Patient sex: M
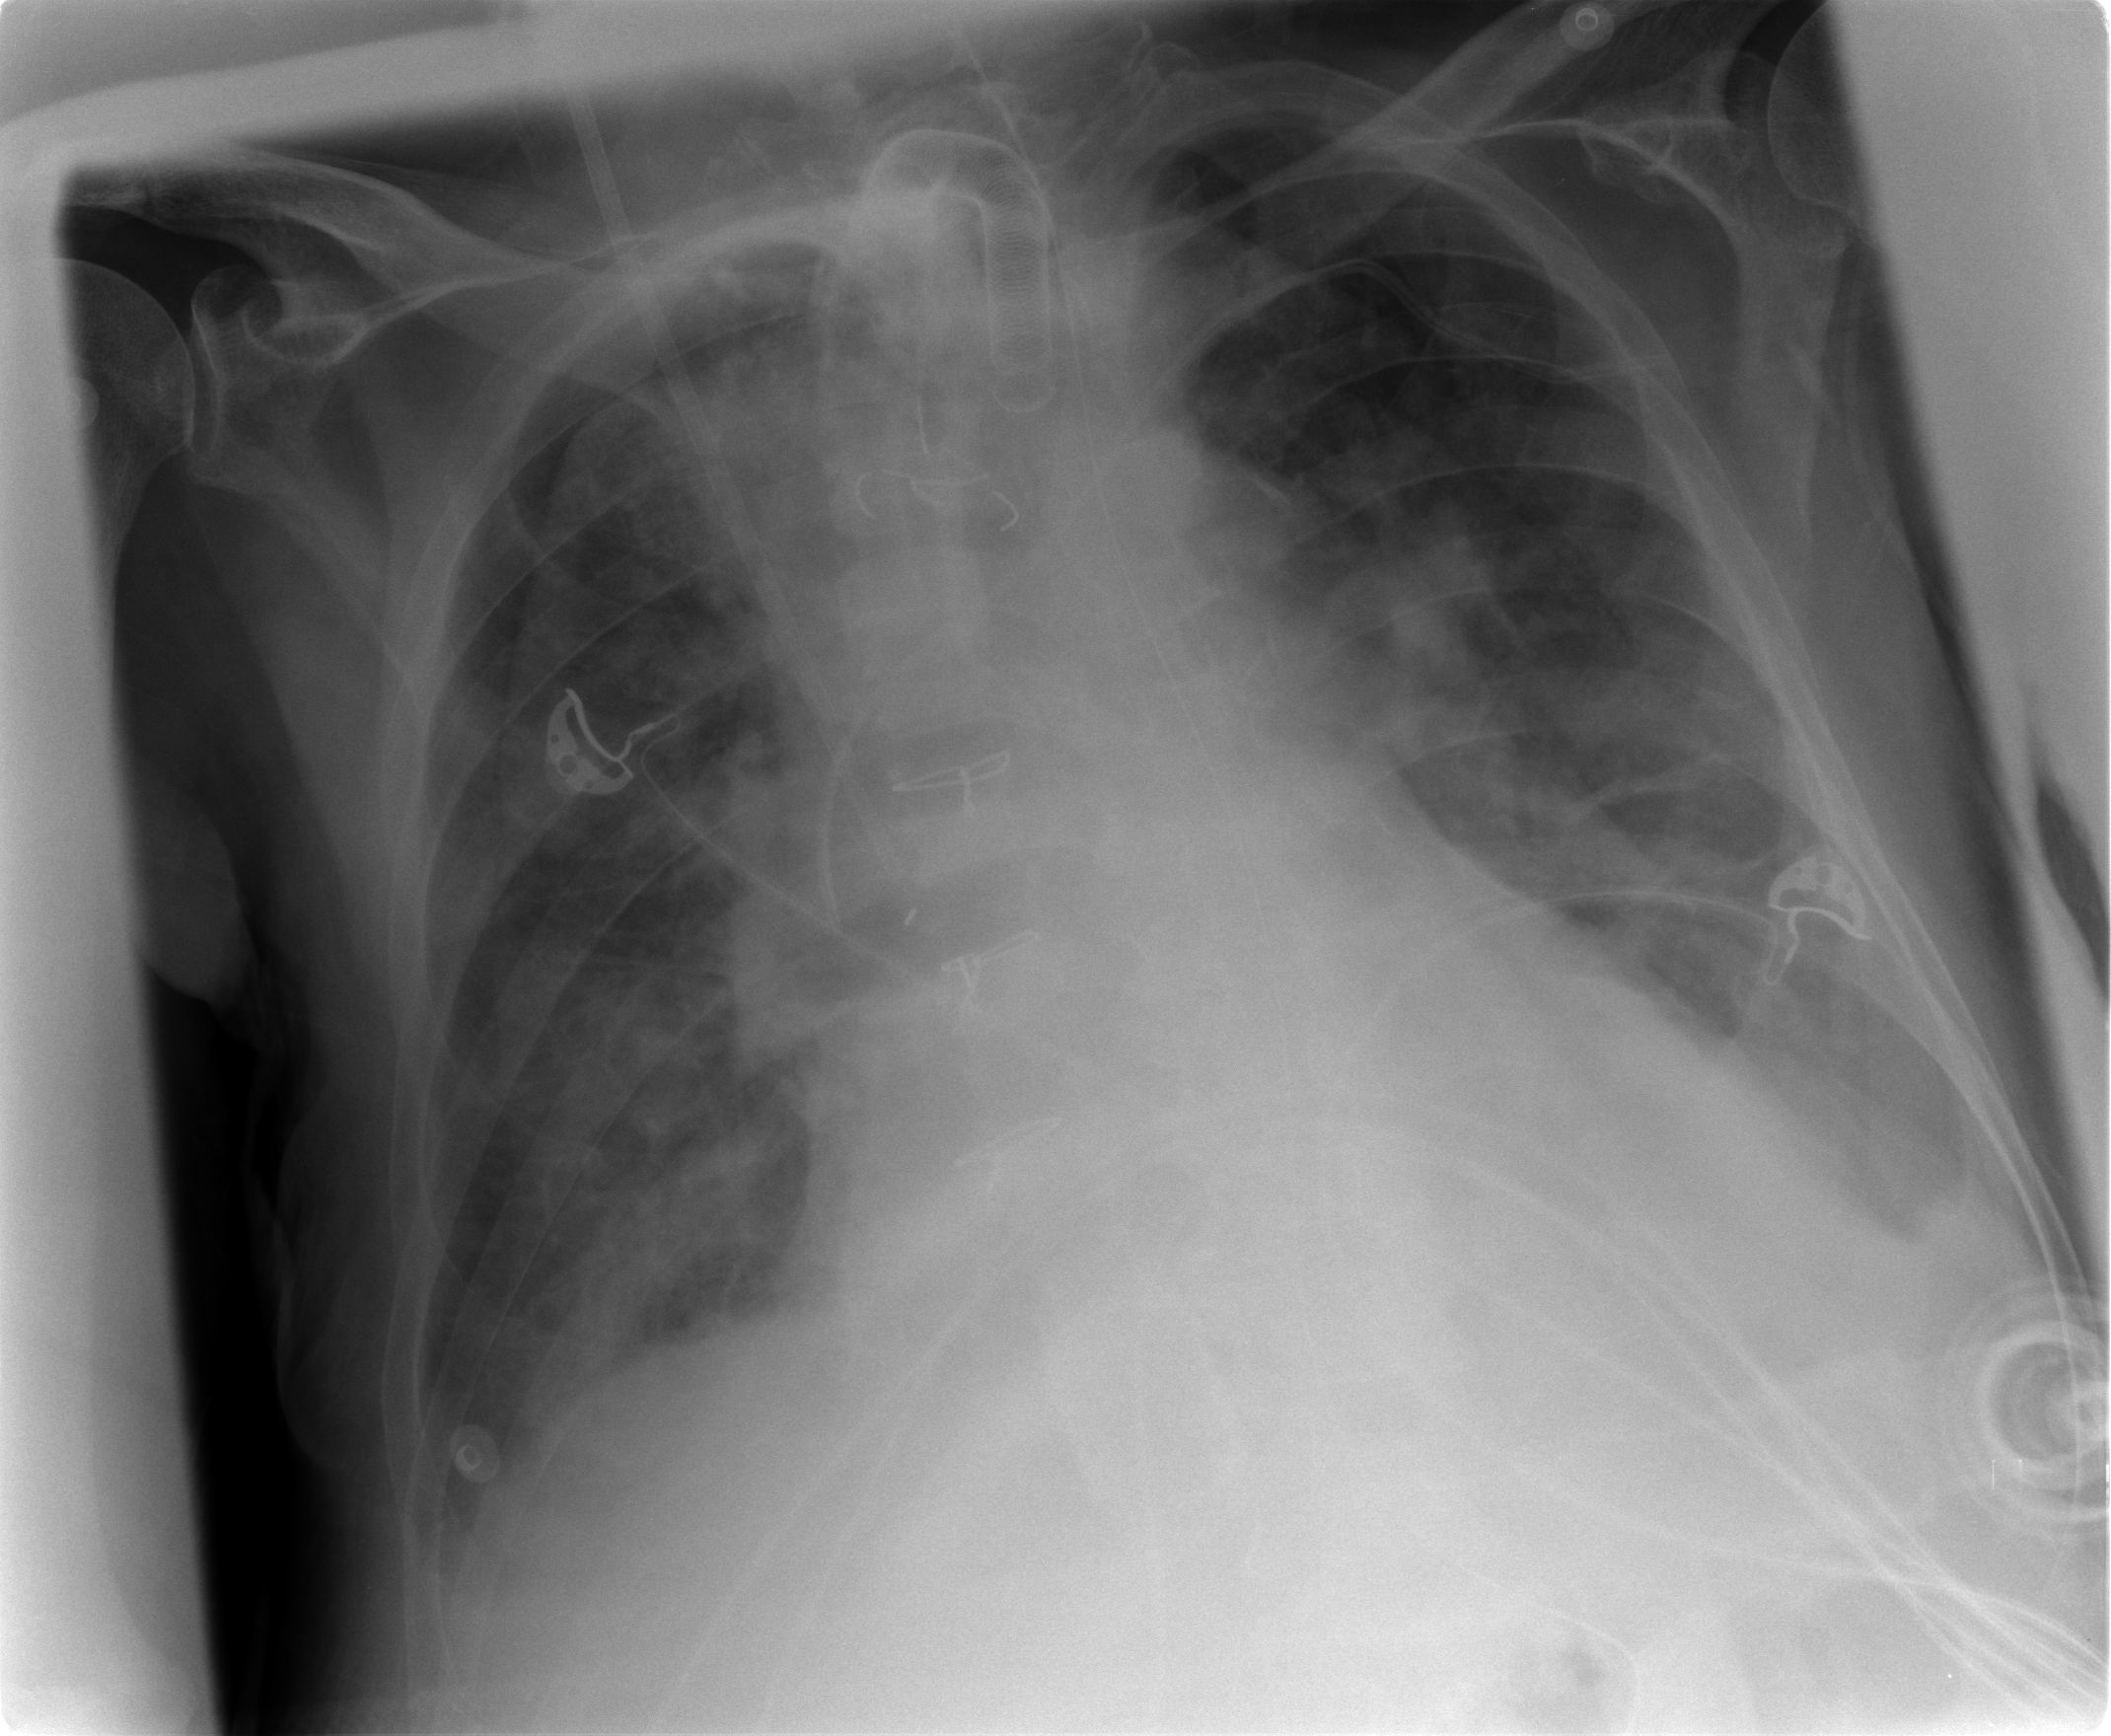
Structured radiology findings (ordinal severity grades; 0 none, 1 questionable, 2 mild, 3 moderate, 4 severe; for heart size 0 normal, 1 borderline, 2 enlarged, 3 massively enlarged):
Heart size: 3
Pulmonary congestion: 3
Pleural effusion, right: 2
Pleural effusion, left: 2
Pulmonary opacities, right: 2
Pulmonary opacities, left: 2
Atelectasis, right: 2
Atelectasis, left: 2